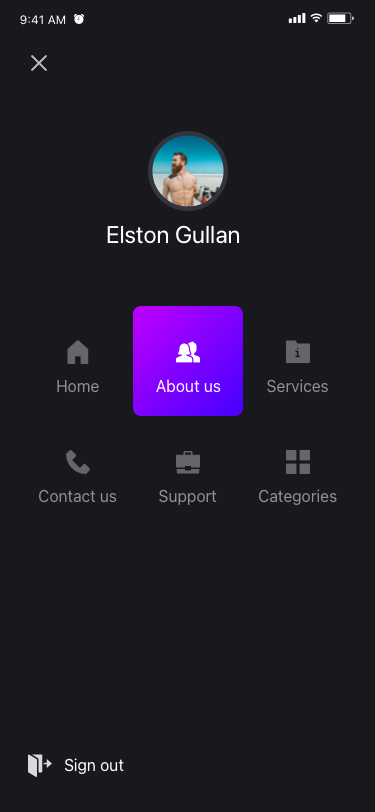
Text in this UI design:
About us
Home
Contact us
Support
Categories
Services
Elston Gullan
UI Text/Heading/H4/Hightlight
Sign out
9:41 AM